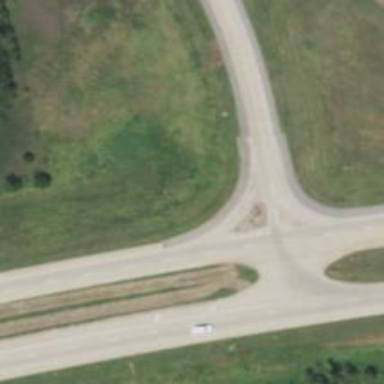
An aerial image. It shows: Trunk link highway.